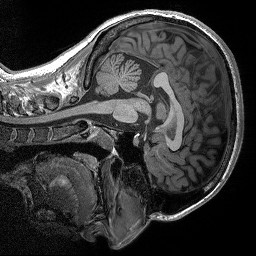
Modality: T1w
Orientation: sagittal
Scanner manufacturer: siemens
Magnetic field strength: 3 T
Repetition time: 2.3 s
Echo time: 0.00298 s